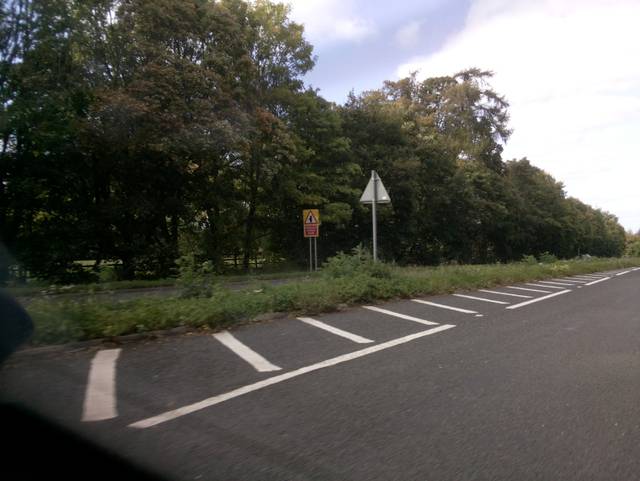
Region: United Kingdom
Coordinates: 51.248, -1.079